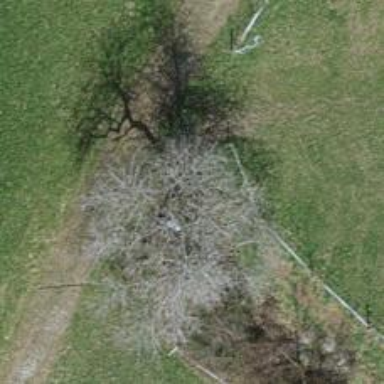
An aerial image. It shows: Beautiful tree in nature.